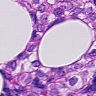
Metastatic tissue present: yes